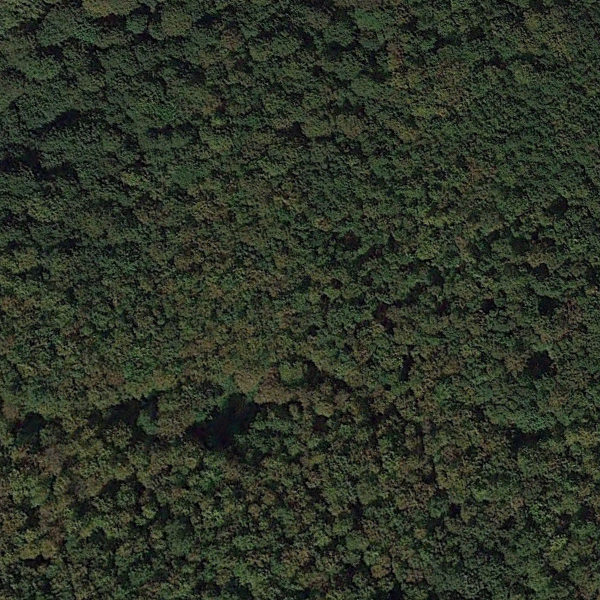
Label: Forest